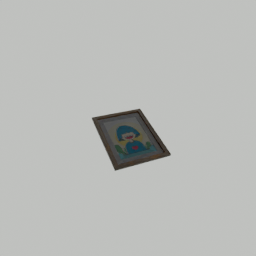
Label: decoration